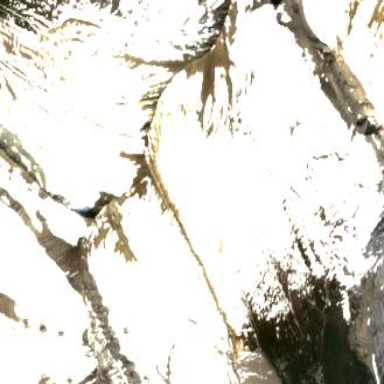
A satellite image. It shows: Majestic glacier in the distance.